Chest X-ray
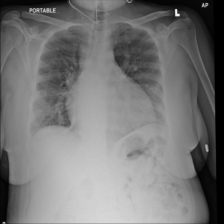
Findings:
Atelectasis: negative
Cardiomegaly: positive
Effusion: negative
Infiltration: negative
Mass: negative
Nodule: negative
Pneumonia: negative
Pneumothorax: negative
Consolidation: negative
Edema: negative
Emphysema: negative
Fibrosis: negative
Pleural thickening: negative
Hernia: negative